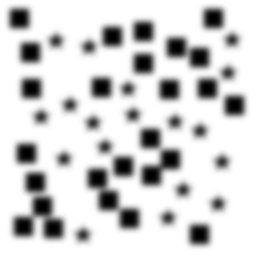
Squares: 26
Triangles: 0
Stars: 18
Total shapes: 44